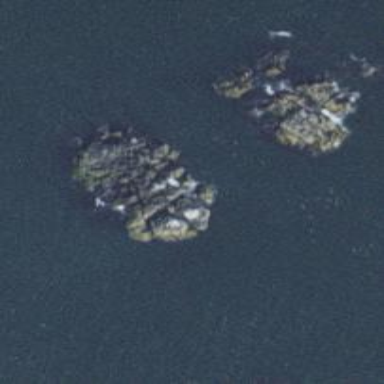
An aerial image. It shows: Rocky coastline.